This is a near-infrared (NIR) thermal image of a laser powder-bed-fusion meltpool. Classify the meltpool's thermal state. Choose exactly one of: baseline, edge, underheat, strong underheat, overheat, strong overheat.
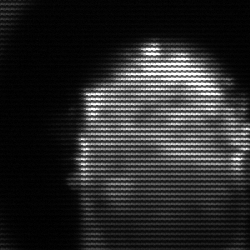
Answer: baseline